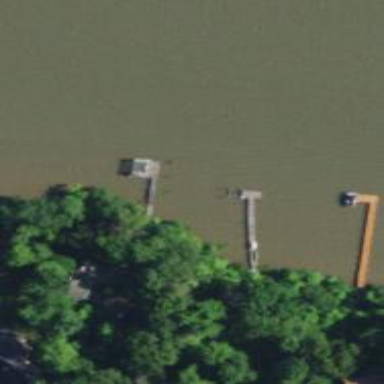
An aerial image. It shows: Dock located along the waterway.